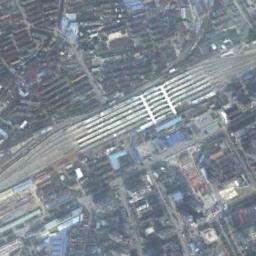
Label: railway_station